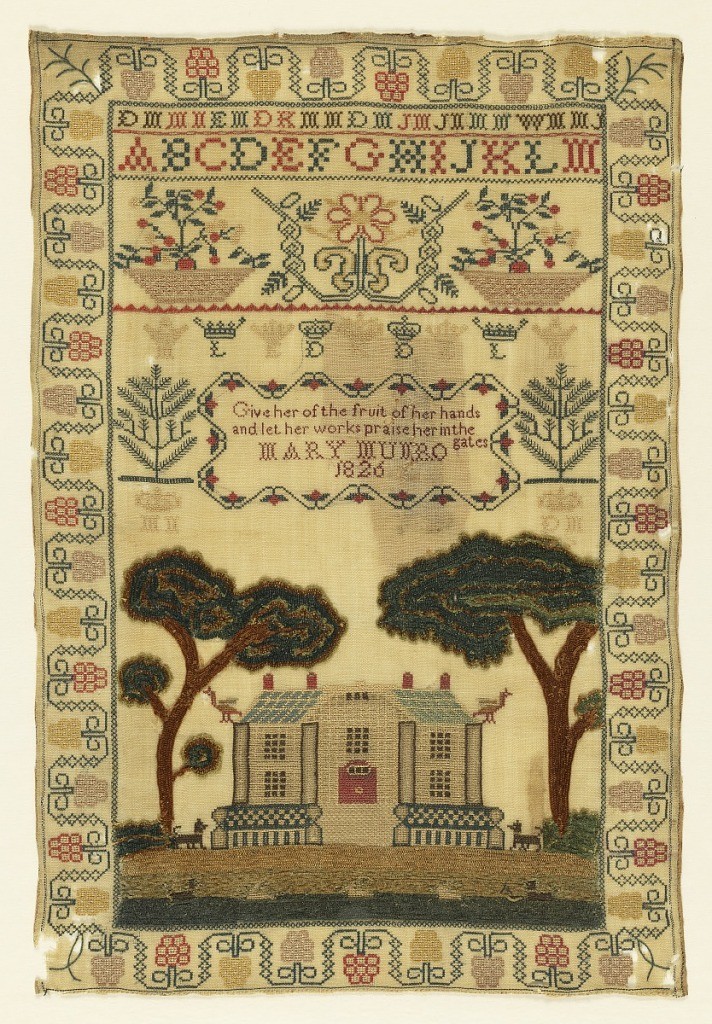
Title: Sampler
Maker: Mary Muro
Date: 1826
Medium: silk embroidery on wool foundation Technique: counted and uncounted stitches; cross, satin, back, stem, and couching on plain weave foundation
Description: Curving floral border enclosing letters, parts of an alphabet, floral bands, initialed crowns, and a verse:
"Give her the fruit of her hands and let her work praise her in the gates, Mary Muro 1826"
with a large house overshadowed by trees at the bottom. The trees and grass have been worked in chenille yarns.